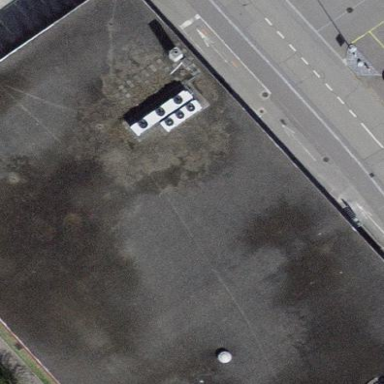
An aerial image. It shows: Building that houses supermarket.